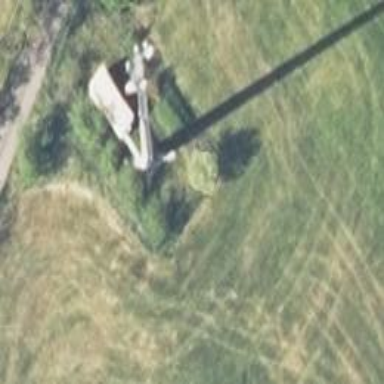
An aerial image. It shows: Communication tower.